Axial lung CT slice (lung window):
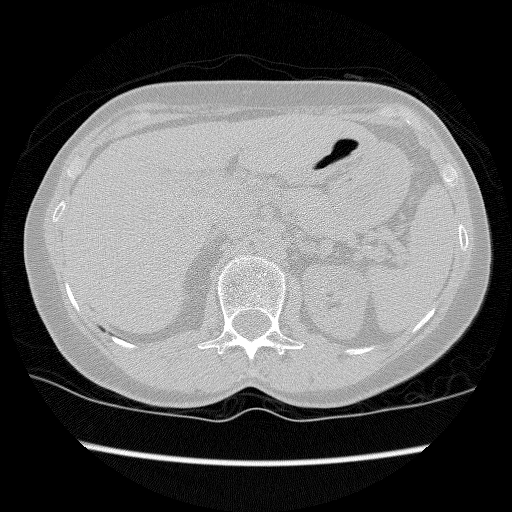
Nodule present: no